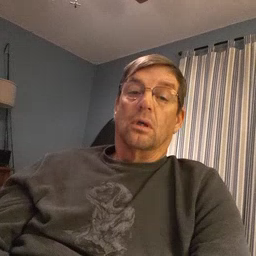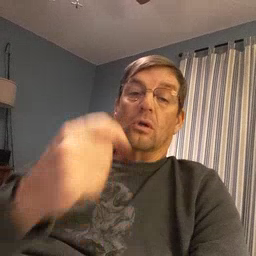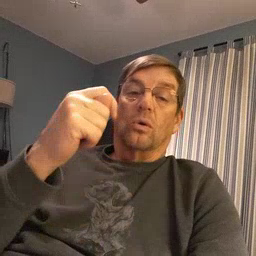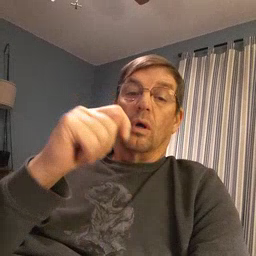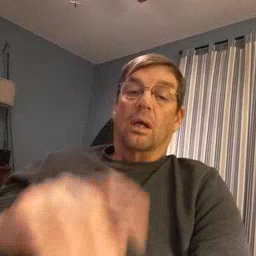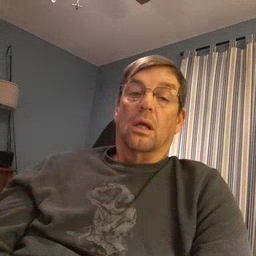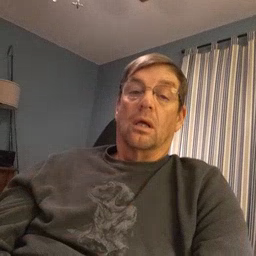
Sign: toy